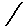
Label: line